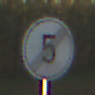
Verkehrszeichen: EndeGeschwindigkeit5
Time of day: SunriseSunset
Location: Outdoor (RoadRail)
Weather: Clear
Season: NotSpecified
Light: Natural